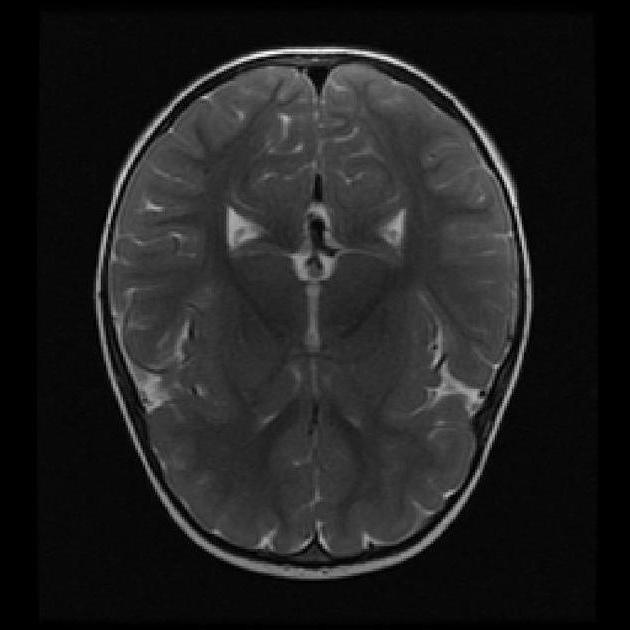
Label: notumor